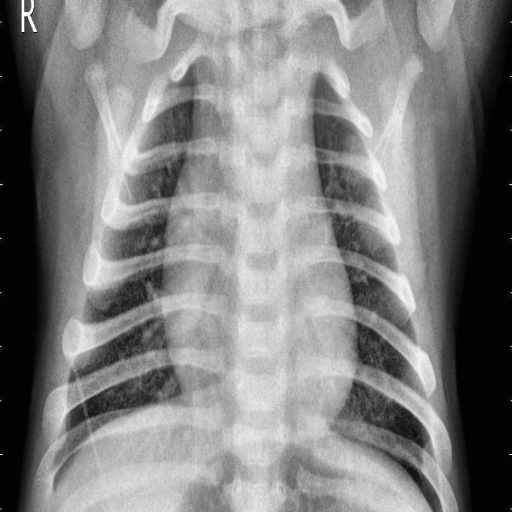
Finding: PNEUMONIA